Question: I want a horizontal NUMBER picker, I don't want any code but any library or suggestion is welcome.
I have searched but didn't get satisfactory <URL> it may be for IOS.
The picker I want is like this:

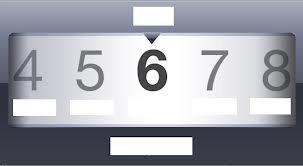
Answer: You can use this, it seems to come close to what you're looking for :
<URL>